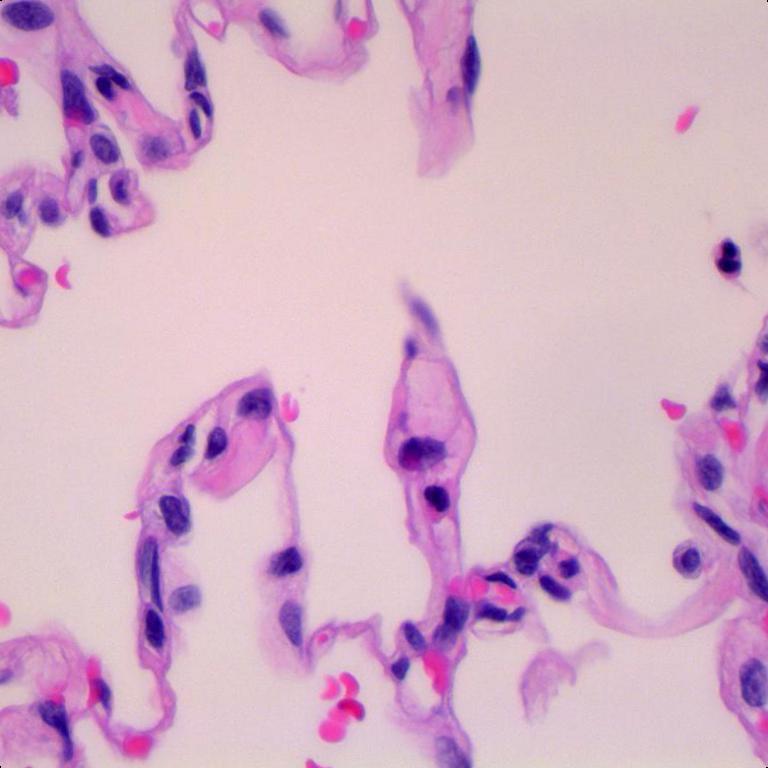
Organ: lung
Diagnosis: benign